Question: I have a gridview as the below image:

I have the textboxes in the ItemTemplate of the gridview. I want to calculate the number of days between the two dates and filled the last textbox with the value. I can do it in the OnTextChanged event but i dnt want postback. Plz let me how to use the javascript function?(passing textbox values and filled the TextBox)
'''
<asp:TemplateField HeaderText="Date of Submission for Xerox review" HeaderStyle-BackColor="#1B7AE0" HeaderStyle-Font-Size="10">
<EditItemTemplate>
<asp:TextBox ID="IDDtXerox" Text='<%# Eval("Date_Xerox_Review") %>' BorderWidth="1" runat="server"></asp:TextBox>
<ajaxToolkit:CalendarExtender ID="CalendarExtender3" runat="server" Format="dd/MM/yyyy"
TargetControlID="IDDtXerox" />
</EditItemTemplate>
<FooterTemplate>
<asp:TextBox ID="txtNewIDDtXerox" BorderWidth="1" runat="server"></asp:TextBox>
<ajaxToolkit:CalendarExtender ID="CalendarExtender4" runat="server" Format="dd/MM/yyyy"
TargetControlID="txtNewIDDtXerox" />
</FooterTemplate>
<ItemTemplate>
<asp:Label ID="lblIDDtXerox" Font-Size="Smaller" Text='<%# Bind("Date_Xerox_Review") %>' runat="server"></asp:Label>
</ItemTemplate>
<HeaderStyle BackColor="#1B7AE0" Font-Size="10pt"></HeaderStyle>
</asp:TemplateField>
<asp:TemplateField HeaderText="Date of ID Acceptance/Rejection" HeaderStyle-BackColor="#1B7AE0" HeaderStyle-Font-Size="10">
<EditItemTemplate>
<asp:TextBox ID="IDDtAccRej" Text='<%# Eval("Date_Acceptance_Rejection") %>' BorderWidth="1" runat="server"></asp:TextBox>
<ajaxToolkit:CalendarExtender ID="CalendarExtender5" Animated="true" runat="server" Format="dd/MM/yyyy" TargetControlID="IDDtAccRej" />
</EditItemTemplate>
<FooterTemplate>
<asp:TextBox ID="txtNewIDDtAccRej" BorderWidth="1" AutoPostBack="true" OnTextChanged="txtNewIDDtAccRej_TextChanged" runat="server"></asp:TextBox>
<ajaxToolkit:CalendarExtender ID="CalendarExtender6" runat="server" Format="dd/MM/yyyy" TargetControlID="txtNewIDDtAccRej" />
</FooterTemplate>
<ItemTemplate>
<asp:Label ID="lblIDDtAccRej" Font-Size="Smaller" Text='<%# Bind("Date_Acceptance_Rejection") %>' runat="server"></asp:Label>
</ItemTemplate>
<HeaderStyle BackColor="#1B7AE0" Font-Size="10pt"></HeaderStyle>
</asp:TemplateField>
<asp:TemplateField HeaderStyle-BackColor="#1B7AE0" HeaderStyle-Font-Size="10" HeaderText="ID Process Cycle Time (Weekdays)">
<EditItemTemplate>
<asp:TextBox ID="txtProcessTime" BackColor="#E3C5AF" Text='<%# Eval("ID_Process_Time") %>' ReadOnly="true" Width="50px" BorderWidth="1" runat="server"></asp:TextBox>
</EditItemTemplate>
<FooterTemplate>
<asp:TextBox ID="txtNewProcessTime" BackColor="#E3C5AF" ReadOnly="true" Width="50px" BorderWidth="1" runat="server"></asp:TextBox>
</FooterTemplate>
<ItemTemplate>
<asp:Label ID="lblNewProcessTime" Font-Size="Smaller" Text='<%# Bind("ID_Process_Time") %>' runat="server"></asp:Label>
</ItemTemplate>
<HeaderStyle BackColor="#1B7AE0" Font-Size="10pt"></HeaderStyle>
</asp:TemplateField>
'''
Kindly help?
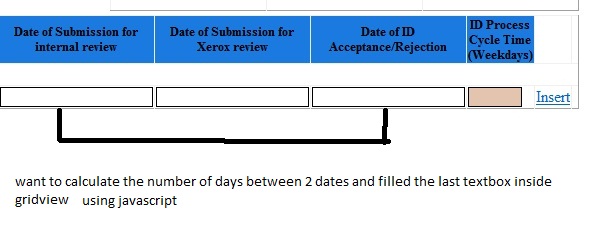
Answer: '''
<!DOCTYPE html>
<html>
<head>
<title></title>
<meta http-equiv="Content-Type" content="text/html; charset=UTF-8" />
<script type="text/javascript">
function calculateDifference()
{
var startDate = document.getElementById("start_date").value;
if(startDate == "")
{
alert("Enter start date");
return;
}
var endDate = document.getElementById("end_date").value;
if(endDate == "")
{
alert("Enter end date");
return;
}
var startDateSplit = startDate.split("/");
var endDateSplit = endDate.split("/");
var stDate = new Date(startDateSplit[2], startDateSplit[0]-1, startDateSplit[1]);
var enDate = new Date(endDateSplit[2], endDateSplit[0]-1, endDateSplit[1]);
var difference = (enDate.getTime() - stDate.getTime())/(1000*60*60*24);
document.getElementById("date_difference").value = difference;
}
</script>
</head>
<body>
<table>
<tr>
<td>
<input type="text" name="start_date" id="start_date" onchange="calculateDifference()" />
</td>
<td>
<input type="text" name="end_date" id="end_date" onchange="calculateDifference()" />
</td>
<td>
<input type="text" name="date_difference" id="date_difference" />
</td>
</tr>
</table>
</body>
</html>
'''